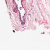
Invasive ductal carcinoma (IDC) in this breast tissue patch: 0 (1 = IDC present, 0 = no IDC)